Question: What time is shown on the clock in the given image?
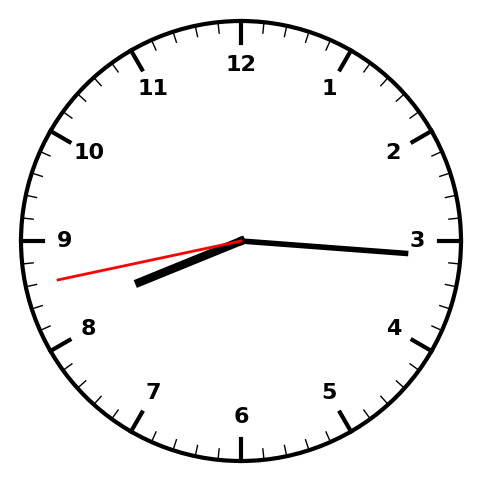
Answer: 08:15:43